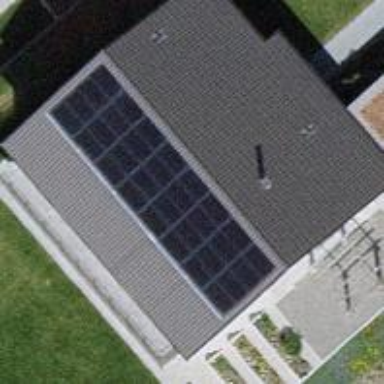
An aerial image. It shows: Solar photovoltaic panel generator.